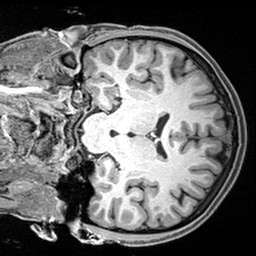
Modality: T1w
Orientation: coronal
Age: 25
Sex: male
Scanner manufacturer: siemens
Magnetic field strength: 3 T
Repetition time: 2.4 s
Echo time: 0.0022 s